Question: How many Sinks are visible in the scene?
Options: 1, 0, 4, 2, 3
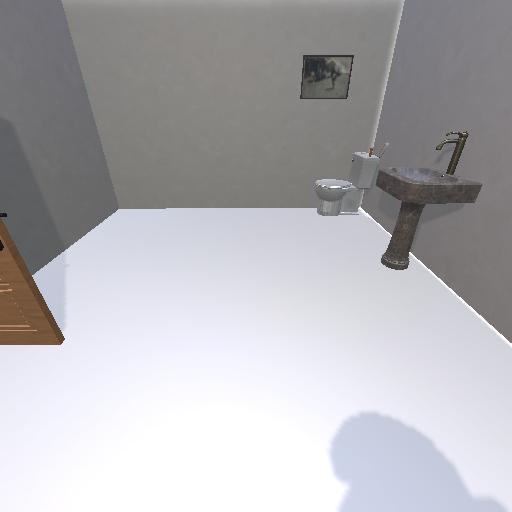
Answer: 1